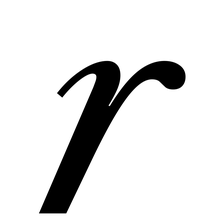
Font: LibreCaslonText-Italic_Italic